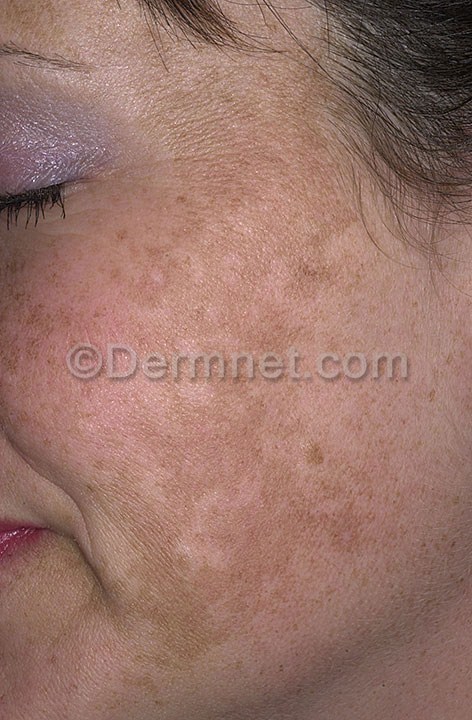
Disease: Light Diseases and Disorders of Pigmentation